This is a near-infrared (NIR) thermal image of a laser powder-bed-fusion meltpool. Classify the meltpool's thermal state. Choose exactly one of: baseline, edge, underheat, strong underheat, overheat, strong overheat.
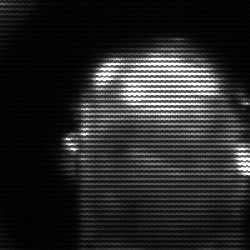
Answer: baseline